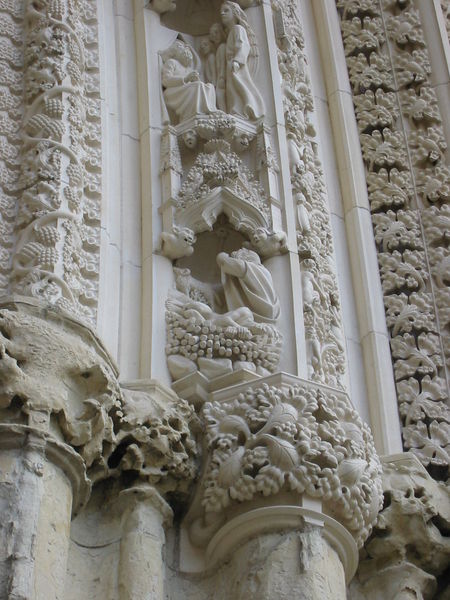
Titel: York Münster
Standort: York (EU - GB)
Schlagwörter: blätter, weiß, menschen, blumen, marmor, säule, säulen, ornament, falten, trauben, relief, mauer, figuren, wein, detail, ornamente, stuck, faltenwurf, foto, fotografie, beeren, kreise, kapitelle, kapitell, photo, weintrauben, himbeeren, menschenkopf